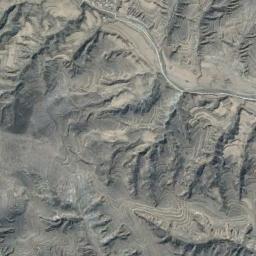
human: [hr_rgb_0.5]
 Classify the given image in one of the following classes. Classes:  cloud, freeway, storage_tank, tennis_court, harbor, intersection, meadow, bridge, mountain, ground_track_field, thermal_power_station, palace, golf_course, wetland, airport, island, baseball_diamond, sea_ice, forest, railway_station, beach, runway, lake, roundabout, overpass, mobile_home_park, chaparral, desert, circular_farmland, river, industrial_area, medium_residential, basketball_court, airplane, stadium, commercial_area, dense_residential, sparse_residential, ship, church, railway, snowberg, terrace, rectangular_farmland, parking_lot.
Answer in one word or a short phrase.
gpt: mountain